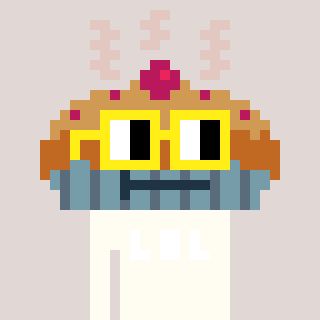
a pixel art character with square yellow glasses, a pie-shaped head and a grayscale-colored body on a warm background